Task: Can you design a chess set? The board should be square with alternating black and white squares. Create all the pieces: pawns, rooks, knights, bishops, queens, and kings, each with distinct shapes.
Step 1996:
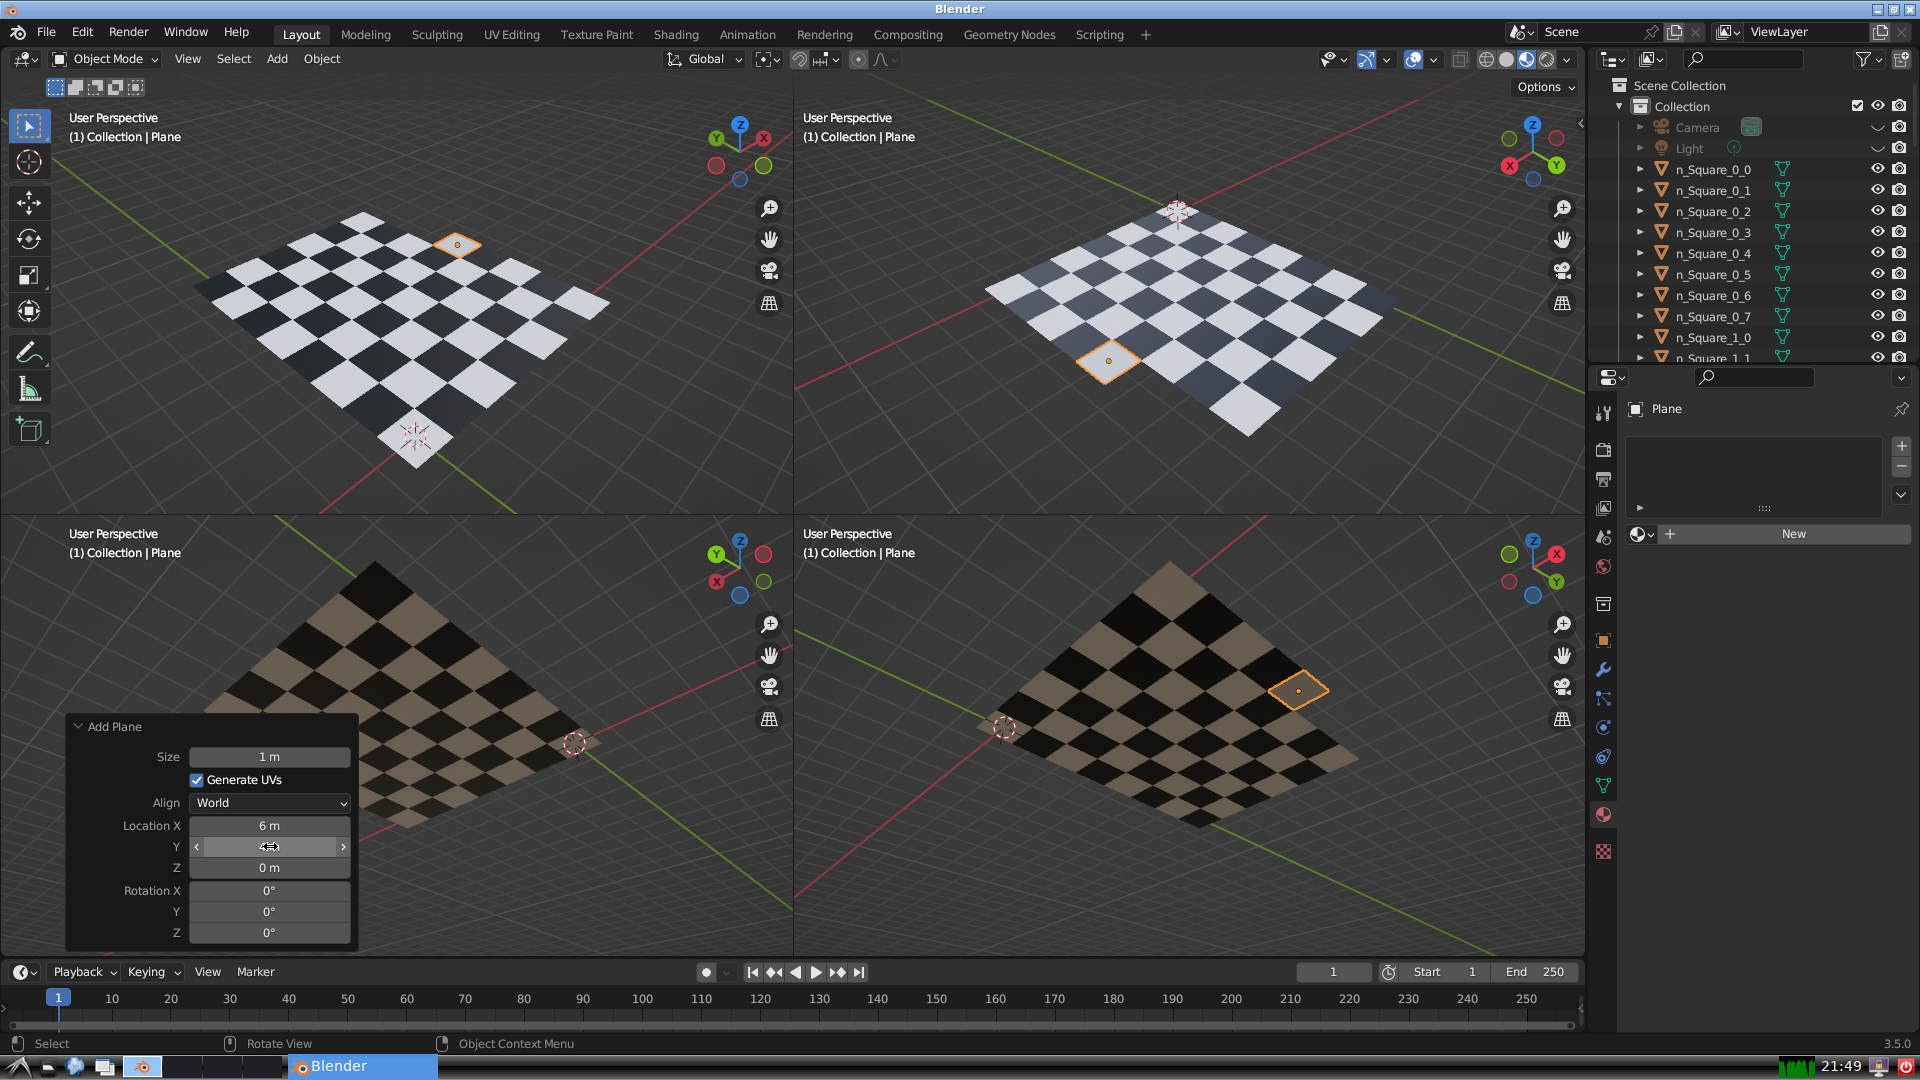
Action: {"mouse_move": [270, 867]}